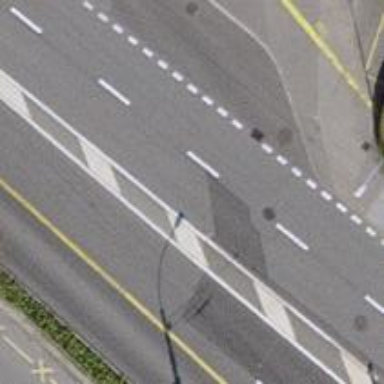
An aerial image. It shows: Primary highway with trolley wires overhead. The surface of the road is asphalt.